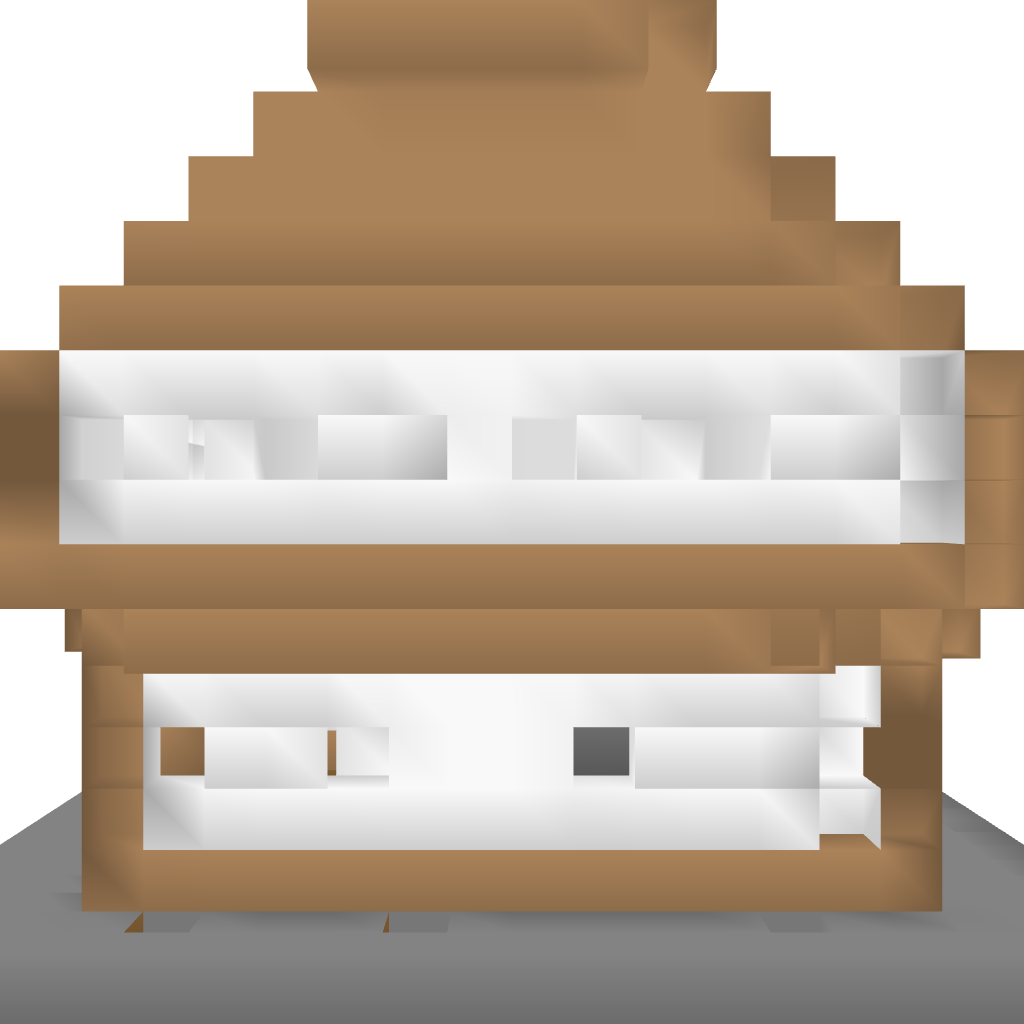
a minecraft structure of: medieval house bad low quality